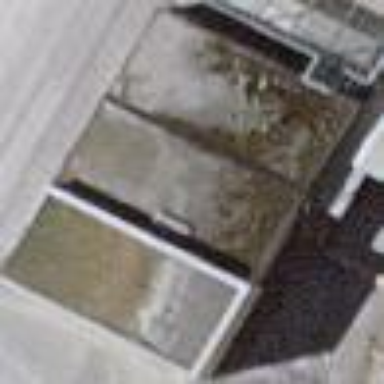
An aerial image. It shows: Industrial building.